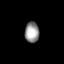
Tissue: lung
Cell type: Epithelial cells
Senescence score: 0.5828
Nuclear area (px): 289
Mean DAPI intensity: 149.37